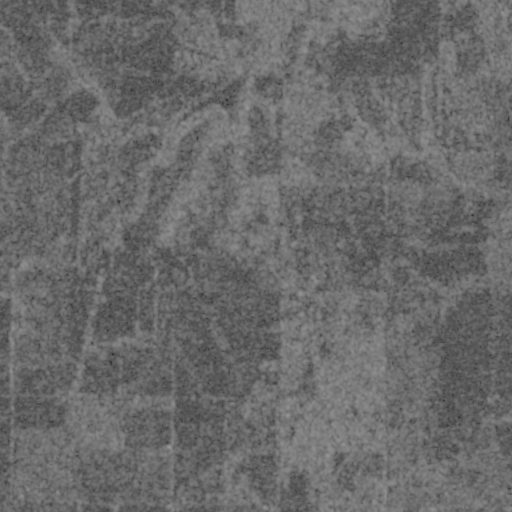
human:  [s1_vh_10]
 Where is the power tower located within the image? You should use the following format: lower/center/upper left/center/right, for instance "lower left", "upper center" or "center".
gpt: The power tower is located in the upper of the image.
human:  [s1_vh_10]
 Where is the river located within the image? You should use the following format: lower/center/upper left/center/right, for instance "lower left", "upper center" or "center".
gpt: The river is located in the upper of the image.
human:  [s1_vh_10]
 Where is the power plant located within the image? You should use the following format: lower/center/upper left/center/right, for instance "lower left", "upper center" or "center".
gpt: There is no power plant in the image.

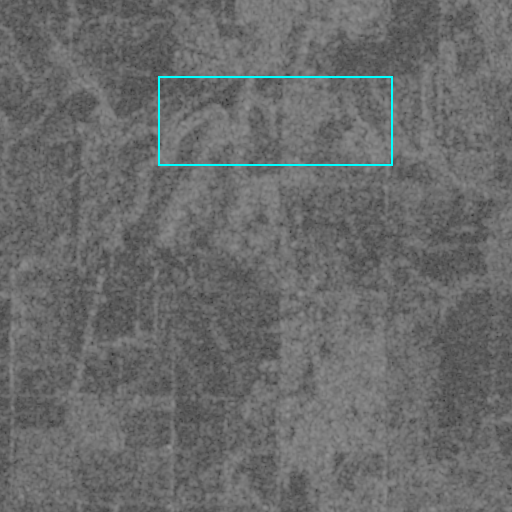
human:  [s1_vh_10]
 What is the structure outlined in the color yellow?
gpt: There is no yellow outline.
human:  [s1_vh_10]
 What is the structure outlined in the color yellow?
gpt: There is no structure outlined in yellow.